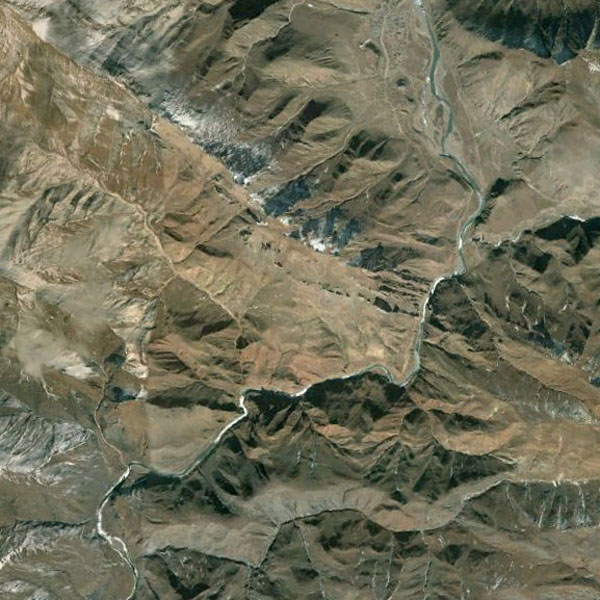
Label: Mountain